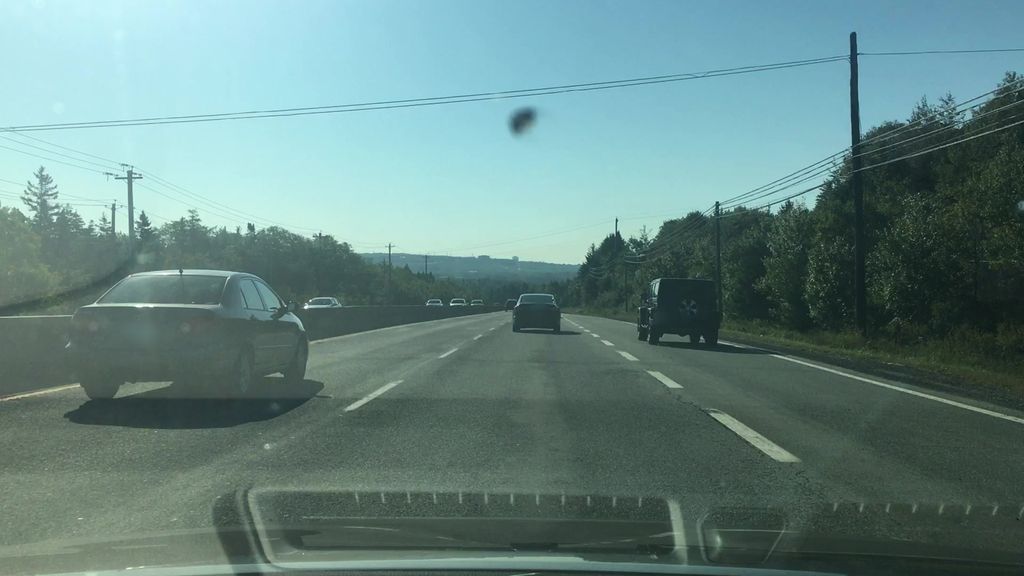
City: halifax